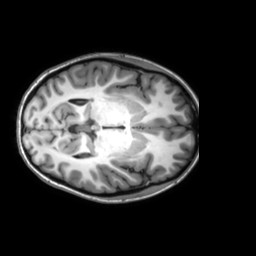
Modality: T1w
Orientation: axial
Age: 25
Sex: female